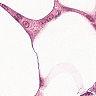
Metastatic tissue present: yes